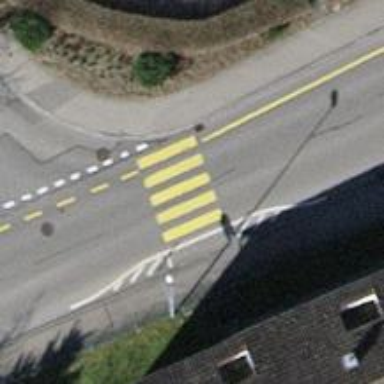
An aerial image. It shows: Uncontrolled zebra crossing on the road.